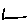
Label: triangle